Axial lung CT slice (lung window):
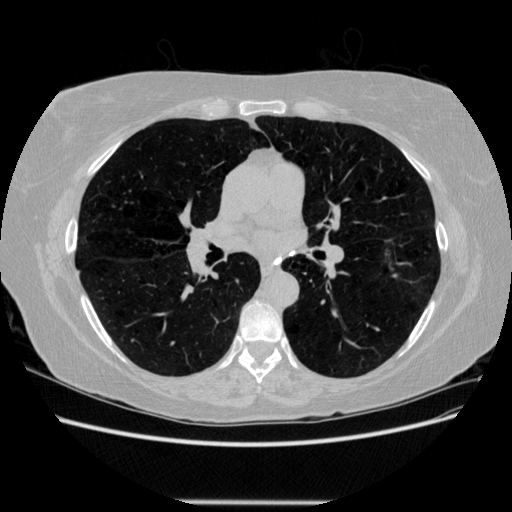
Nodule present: no